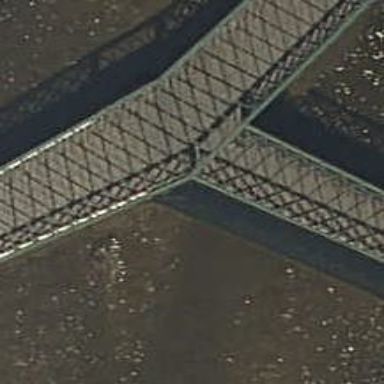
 which is popular attraction for tourists."